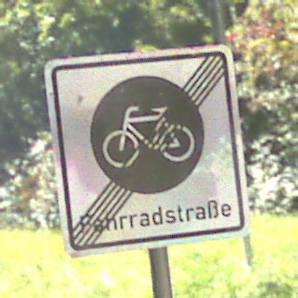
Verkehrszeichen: EndeFahrradstrasse
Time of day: Midday
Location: Outdoor (RoadRail)
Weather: Clear
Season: NotSpecified
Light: Natural